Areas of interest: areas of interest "Scientific Research Institution"
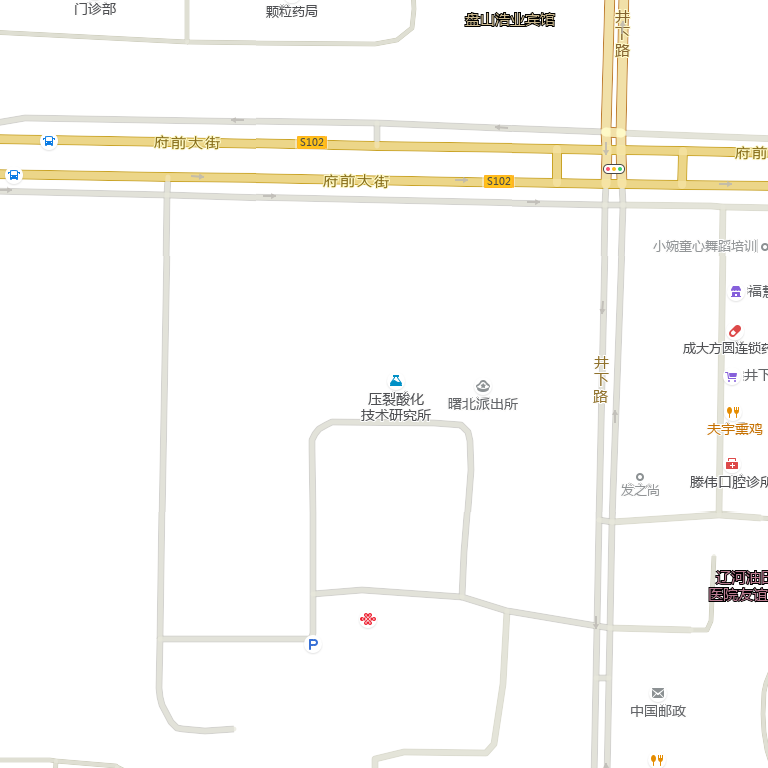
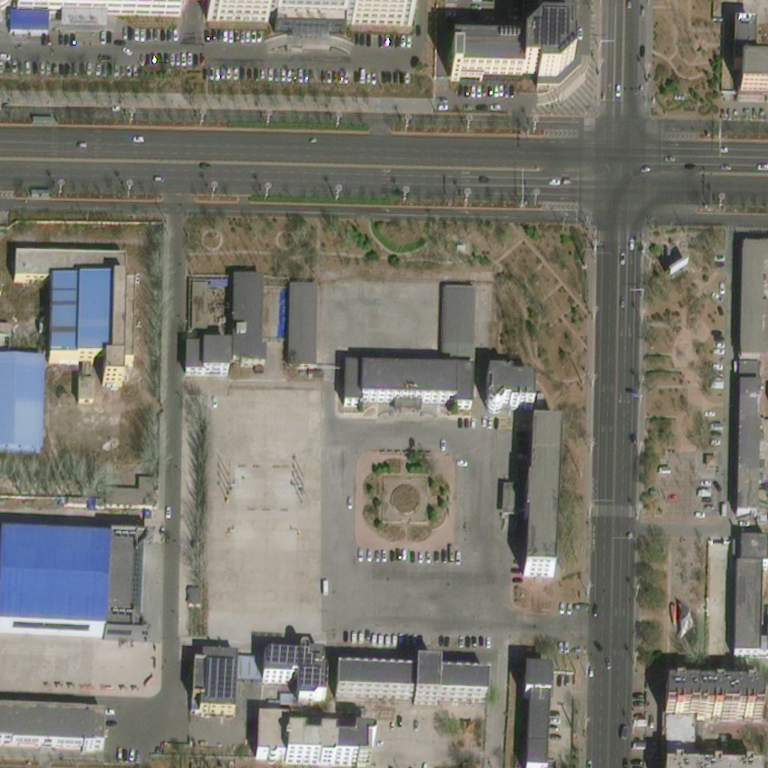